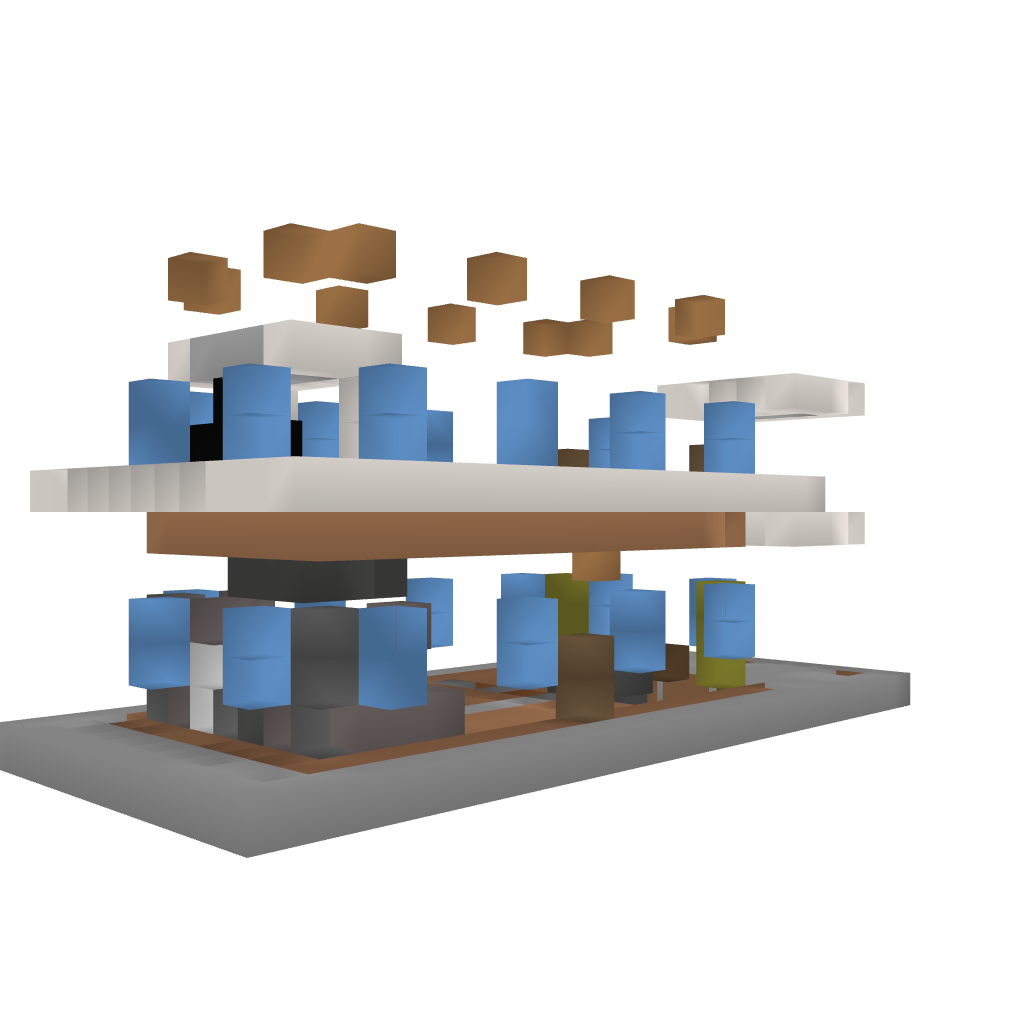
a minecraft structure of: Blue House